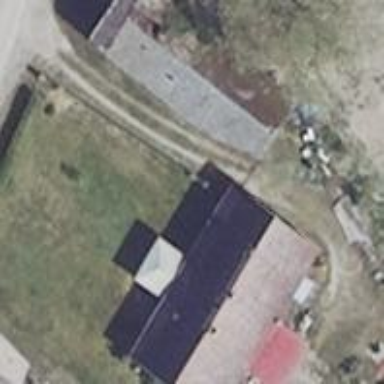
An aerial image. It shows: Shed building.